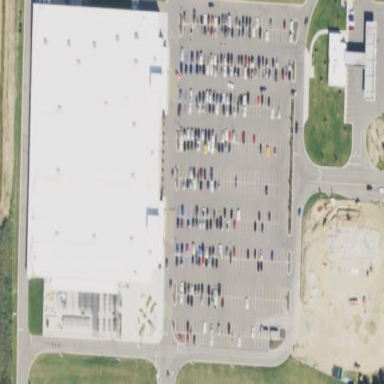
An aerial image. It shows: Retail area.